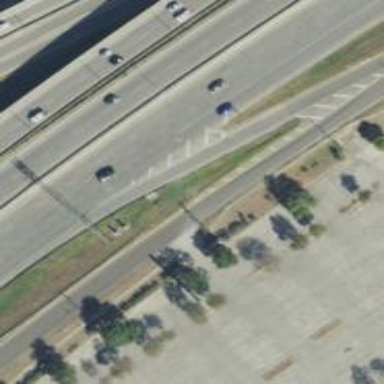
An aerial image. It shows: Motorway junction.